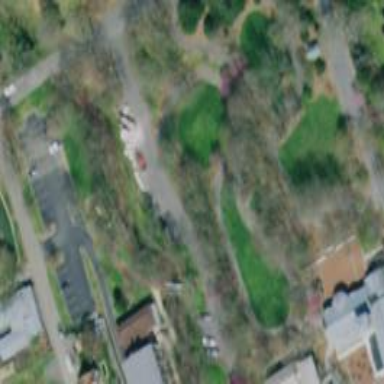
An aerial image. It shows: Park.